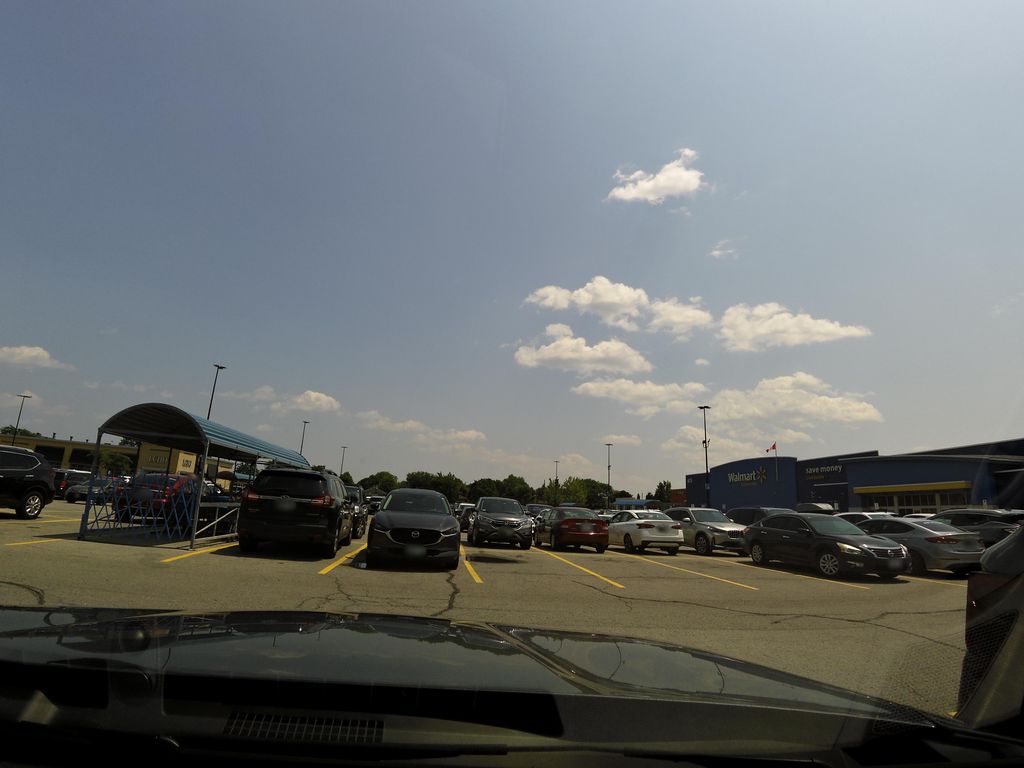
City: hamilton